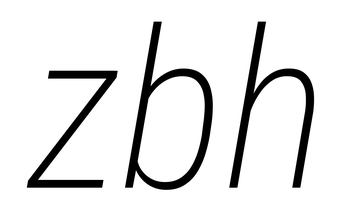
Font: Roboto-Italic_Condensed_ExtraLight_Italic